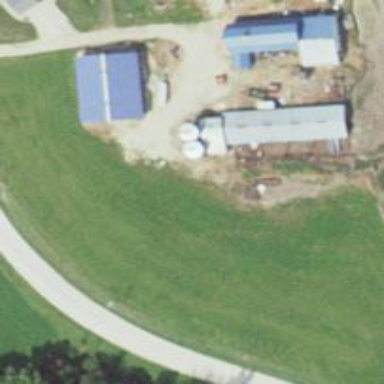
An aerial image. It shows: Silo.